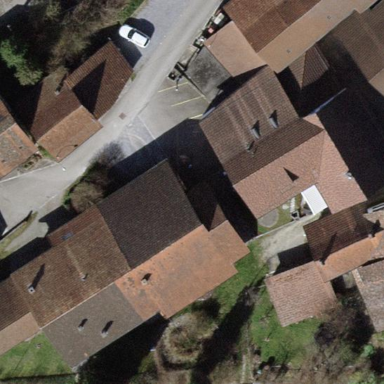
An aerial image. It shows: Farm building with gabled roof.